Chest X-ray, PA view. Patient: 34 years old, sex M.
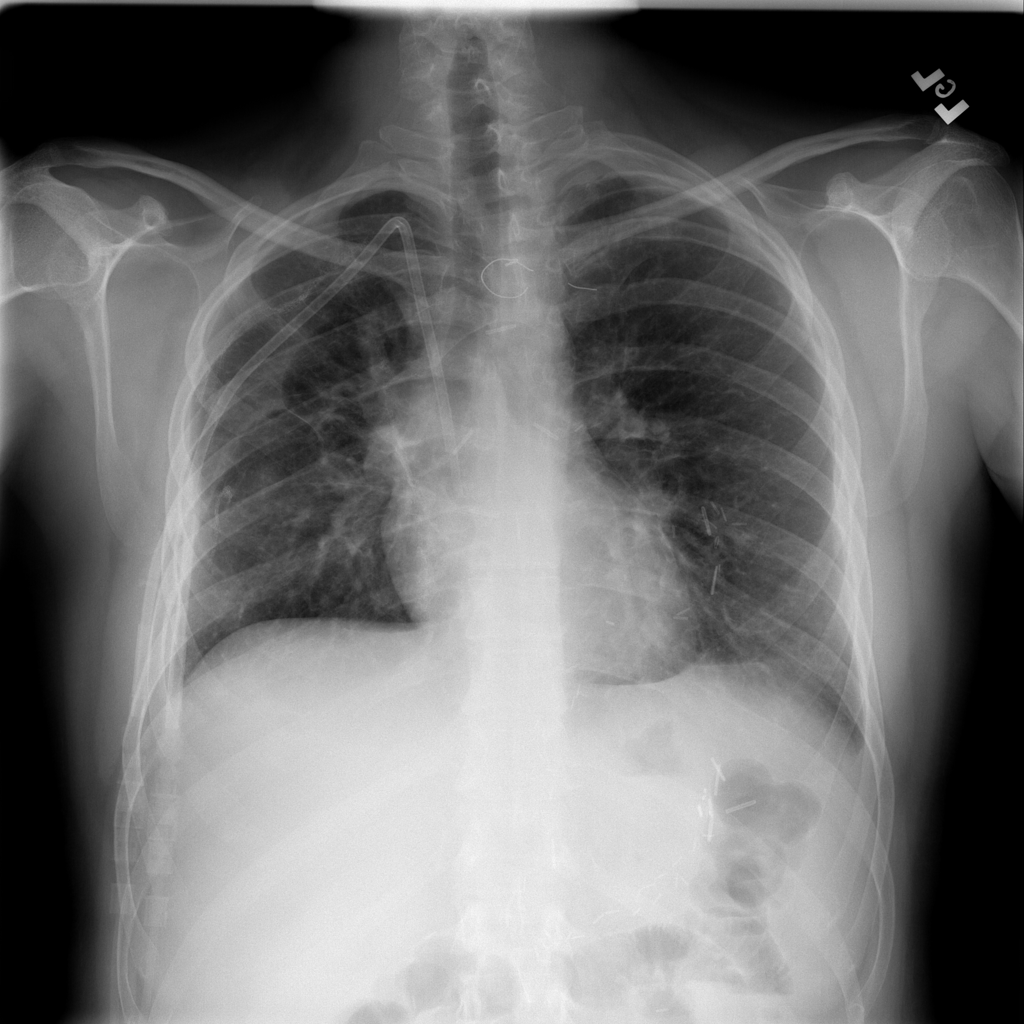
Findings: Infiltration